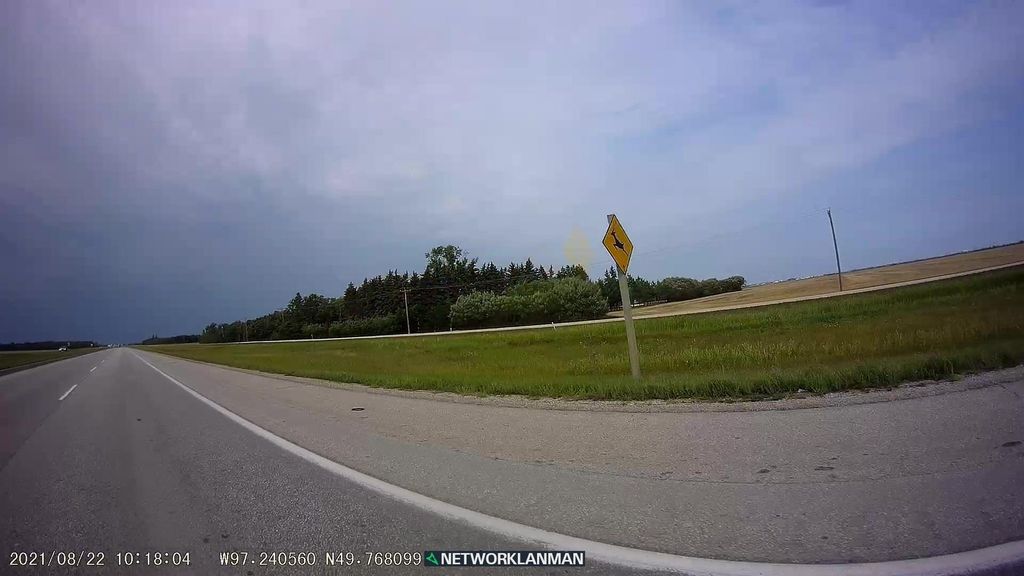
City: winnipeg